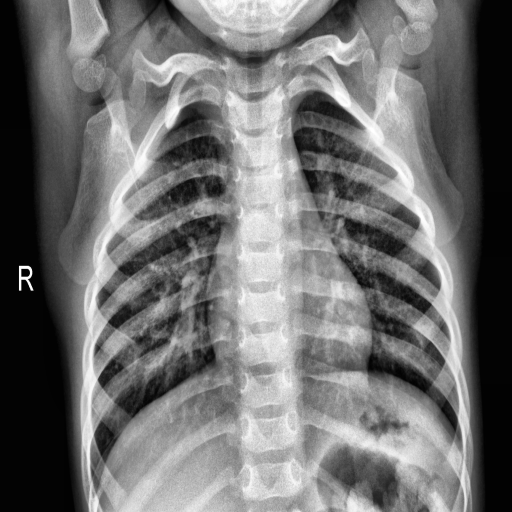
Finding: NORMAL